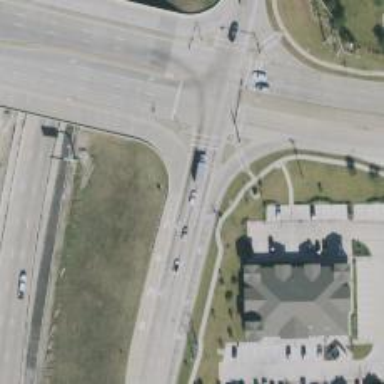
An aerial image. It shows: Secondary road with asphalt surface and frontage road.